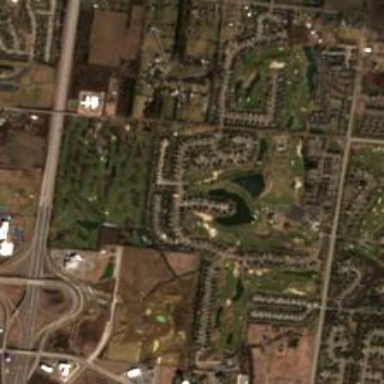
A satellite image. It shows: Golf course.